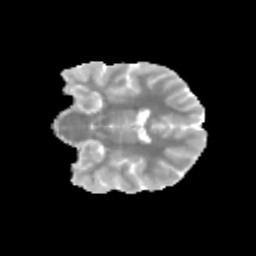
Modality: MD
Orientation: coronal
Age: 13
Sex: female
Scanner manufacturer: siemens
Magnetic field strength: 3 T
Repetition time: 3.8 s
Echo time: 0.07 s